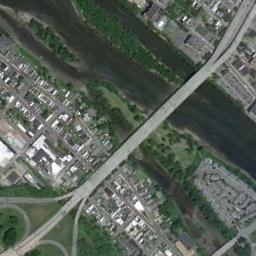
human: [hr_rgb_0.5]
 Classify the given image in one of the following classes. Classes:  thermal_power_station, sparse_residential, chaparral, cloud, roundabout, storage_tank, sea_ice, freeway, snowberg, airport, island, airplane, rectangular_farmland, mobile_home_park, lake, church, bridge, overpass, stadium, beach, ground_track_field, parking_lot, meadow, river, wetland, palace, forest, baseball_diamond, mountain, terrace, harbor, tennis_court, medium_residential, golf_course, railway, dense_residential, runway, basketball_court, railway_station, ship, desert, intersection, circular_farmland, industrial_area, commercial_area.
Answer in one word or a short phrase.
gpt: bridge